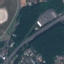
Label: Highway